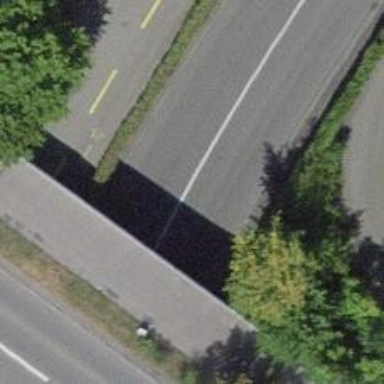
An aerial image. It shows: Tertiary road passing through tunnel with asphalt surface.